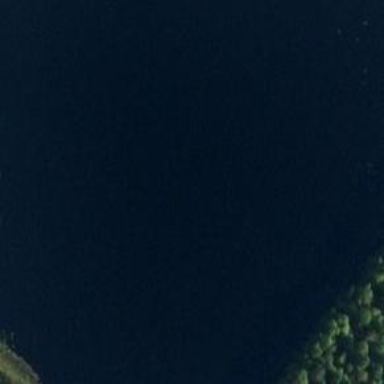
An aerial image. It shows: Serene lake.